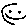
Label: smiley face